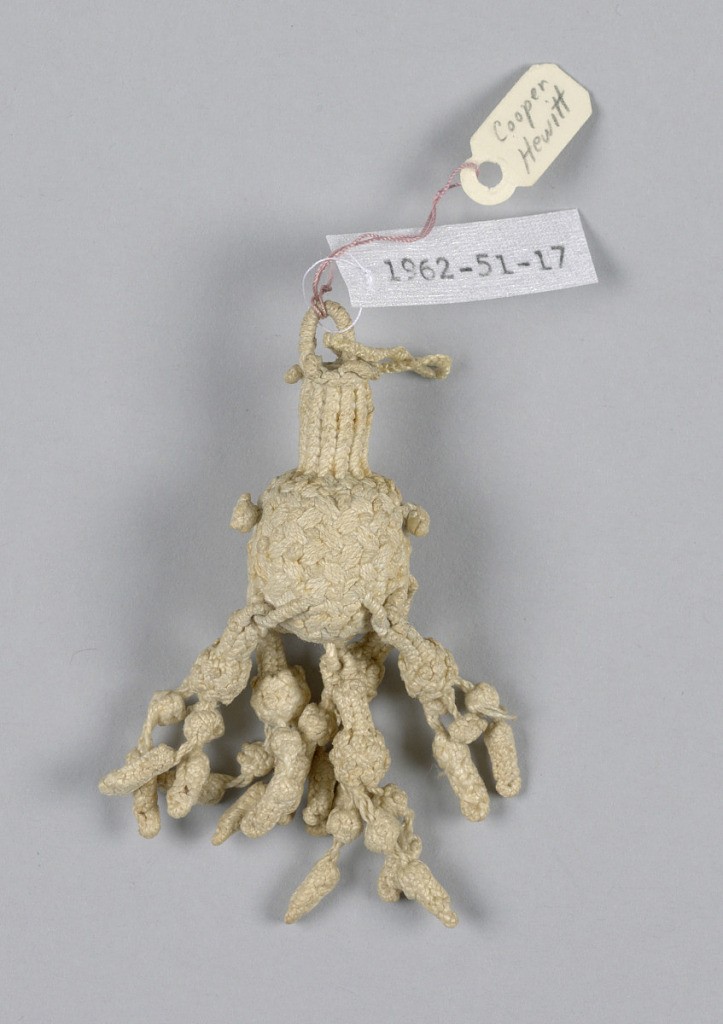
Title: Tassel
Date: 17th century
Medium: linen Technique: braided and knotted
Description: Tiny linen tassel, braided and knotted. Double loops are attached to circular center ball from which hang five small knotted elements, including one in the middle.